Question: I have an UITextField in an UITableViewCell.
For some reason the clear button isn't align to the textField's text.
Here's my textField code:
'''
cell.selectionStyle = UITableViewCellSelectionStyleNone;
usernameField = [[UITextField alloc] initWithFrame:CGRectMake(22, 10, cell.contentView.frame.size.width, cell.contentView.frame.size.height)];
usernameField.adjustsFontSizeToFitWidth = YES;
usernameField.placeholder = @"Username";
usernameField.backgroundColor = [UIColor clearColor];
usernameField.keyboardType = UIKeyboardTypeDefault;
usernameField.autocapitalizationType = UITextAutocorrectionTypeNo;
usernameField.autocorrectionType = UITextAutocorrectionTypeNo;
usernameField.returnKeyType = UIReturnKeyNext;
usernameField.delegate = self;
usernameField.clearButtonMode = UITextFieldViewModeAlways;
[usernameField setEnabled:YES];
[cell addSubview:usernameField];
[usernameField becomeFirstResponder];
[usernameField release];
'''
And here's the picture to demonstrate the problem:

Edit:
I also tried with '- (CGRect)clearButtonRectForBounds:(CGRect)bounds' and still nothing
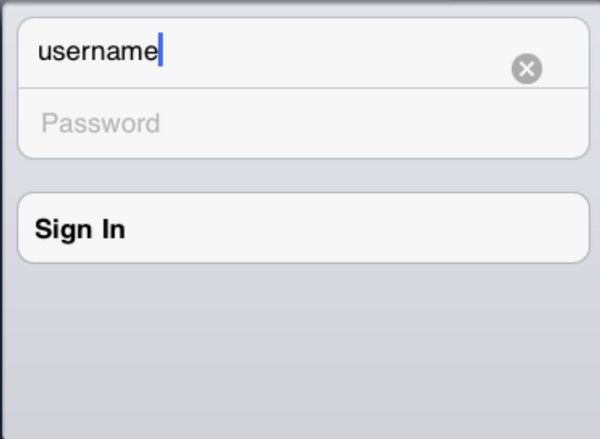
Answer: What is your contentVerticalAlignment property? I've seen this issue show up when the clear button is center aligned but the text is aligned the top. Try setting your textfield alignment to the following:
'''
usernameField.contentVerticalAlignment = UIControlContentVerticalAlignmentCenter;
'''
Any luck with that?